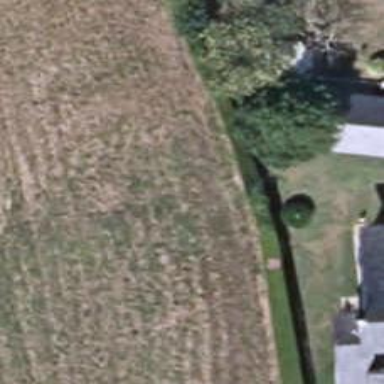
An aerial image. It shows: Fence is in the image.